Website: home-depot
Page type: newsletter-management
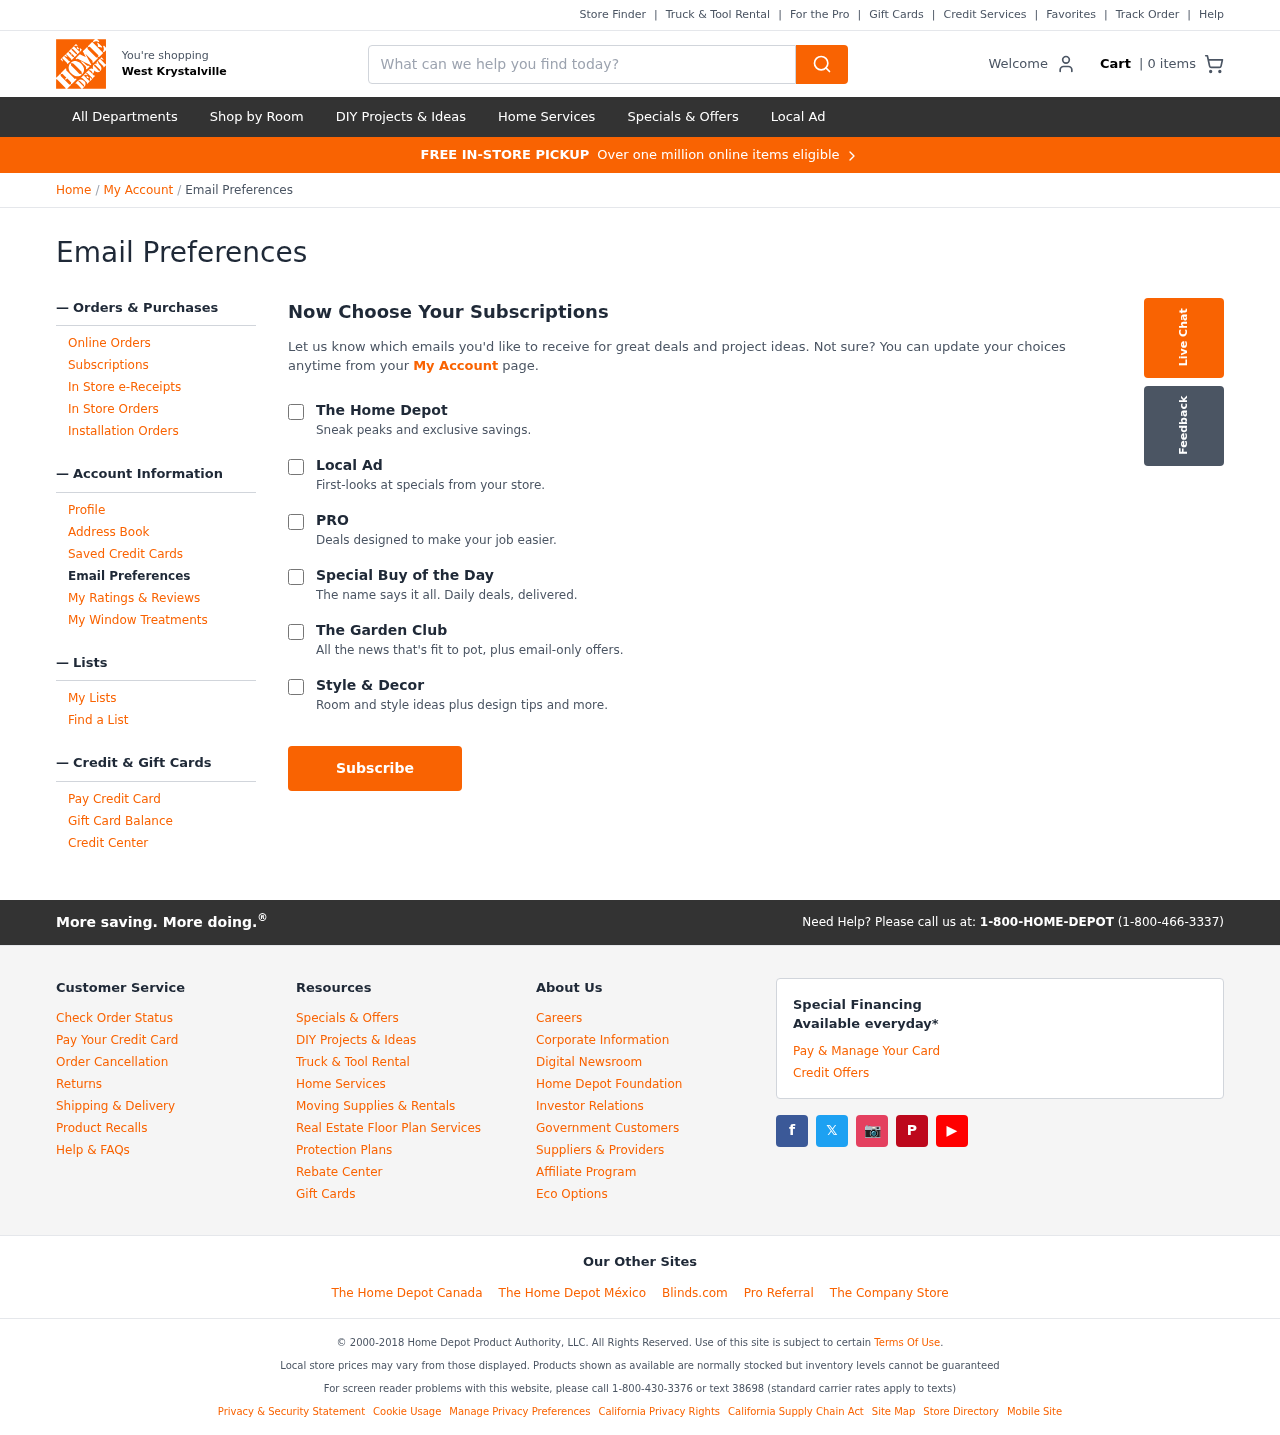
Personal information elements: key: PII_CITY
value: West Krystalville
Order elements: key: ORDER_NUM_ITEMS
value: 0
Search elements: key: HEADER_SEARCH
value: What can we help you find today?